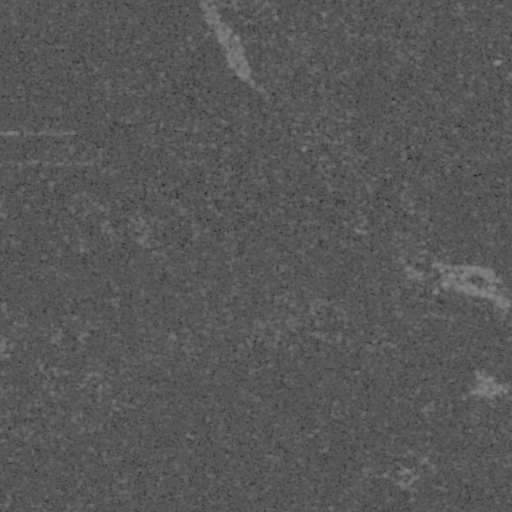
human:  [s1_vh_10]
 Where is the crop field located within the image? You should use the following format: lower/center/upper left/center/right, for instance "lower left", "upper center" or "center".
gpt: The crop field is located in the upper left of the image.
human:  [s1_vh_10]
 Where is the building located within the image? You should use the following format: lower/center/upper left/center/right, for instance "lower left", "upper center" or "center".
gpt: The building is located in the lower right of the image.
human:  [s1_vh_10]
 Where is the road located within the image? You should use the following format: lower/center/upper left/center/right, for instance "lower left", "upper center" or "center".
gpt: The road is located in the lower right of the image.
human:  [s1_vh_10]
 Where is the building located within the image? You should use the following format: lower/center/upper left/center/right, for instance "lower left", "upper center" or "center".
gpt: The building is located in the lower right of the image.
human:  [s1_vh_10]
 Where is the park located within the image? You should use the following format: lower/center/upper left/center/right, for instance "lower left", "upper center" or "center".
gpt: There is no park in the image.

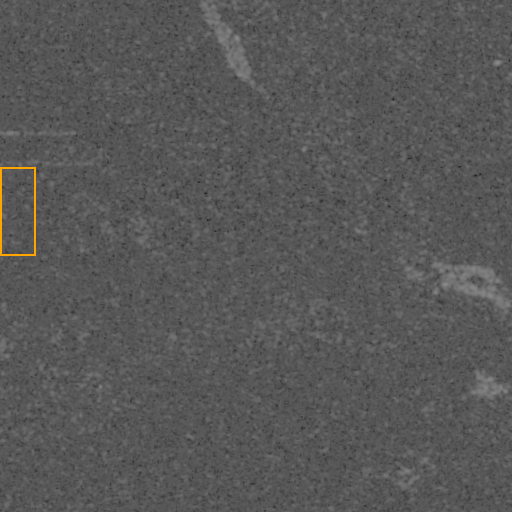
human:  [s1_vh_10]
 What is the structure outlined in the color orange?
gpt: The structure outlined in orange is a crop field.
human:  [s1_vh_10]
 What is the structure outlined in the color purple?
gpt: There is no purple outline.